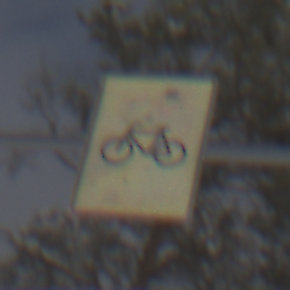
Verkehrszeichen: RadverkehrOhnePfeilsymbol
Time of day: MorningAfternoon
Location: Outdoor (Nature)
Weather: PartlyCloudy
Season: Winter
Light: Natural